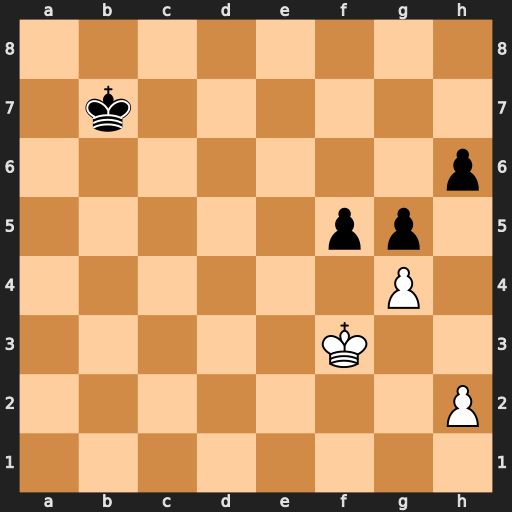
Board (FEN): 8/1k6/7p/5pp1/6P1/5K2/7P/8
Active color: w
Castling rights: -
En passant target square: -
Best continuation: gxf5 Kc7 Kg4 Kd6 Kh5 Ke7 Kg6